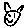
Label: cat